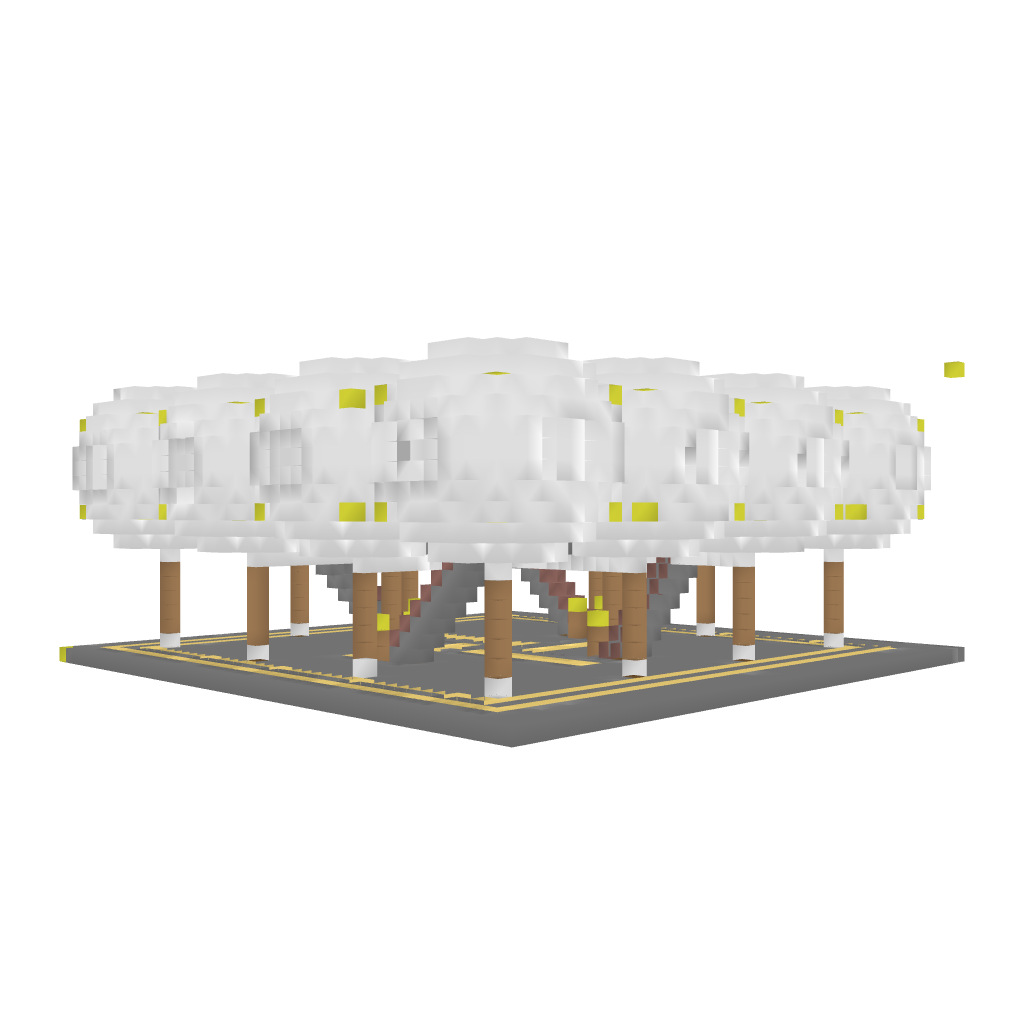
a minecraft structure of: Golf Ball House good quality